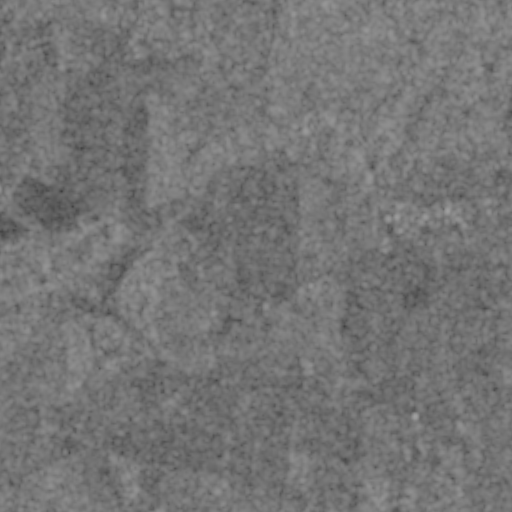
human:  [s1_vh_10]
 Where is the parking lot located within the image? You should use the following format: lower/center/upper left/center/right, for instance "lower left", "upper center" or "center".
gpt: The parking lot is located in the upper left of the image.
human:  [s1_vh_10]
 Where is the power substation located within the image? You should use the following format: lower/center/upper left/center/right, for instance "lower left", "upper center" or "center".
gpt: The power substation is located in the upper center of the image.
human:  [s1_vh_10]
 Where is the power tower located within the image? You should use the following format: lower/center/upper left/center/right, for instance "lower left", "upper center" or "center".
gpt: The power tower is located in the upper right of the image.
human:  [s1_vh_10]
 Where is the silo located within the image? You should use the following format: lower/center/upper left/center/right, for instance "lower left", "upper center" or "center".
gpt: The silo is located in the upper center of the image.
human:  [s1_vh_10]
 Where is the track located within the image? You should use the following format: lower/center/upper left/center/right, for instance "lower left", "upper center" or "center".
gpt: There is no track in the image.

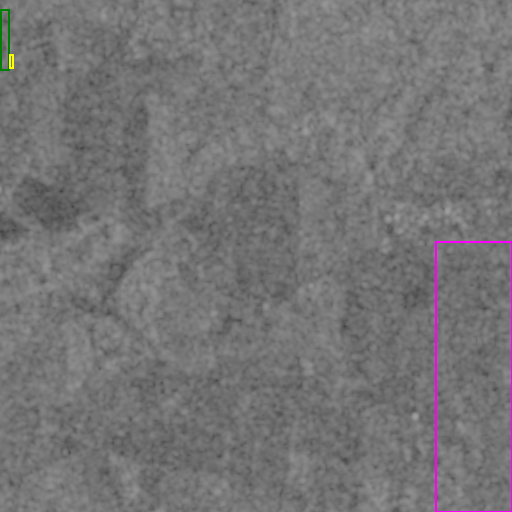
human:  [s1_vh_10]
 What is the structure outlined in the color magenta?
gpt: The structure outlined in magenta is a crop field.
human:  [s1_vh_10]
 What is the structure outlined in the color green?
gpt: The structure outlined in green is a park.
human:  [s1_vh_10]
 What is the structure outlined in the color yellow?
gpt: The structure outlined in yellow is a parking lot.
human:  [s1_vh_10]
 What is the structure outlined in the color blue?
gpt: There is no blue outline.